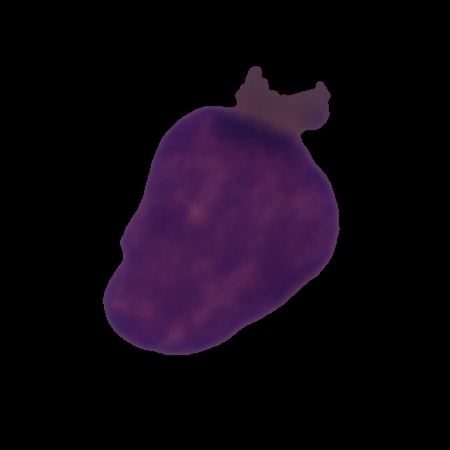
Label: cancer